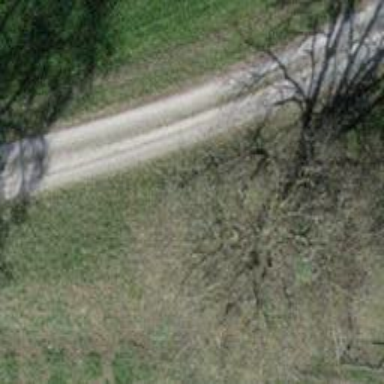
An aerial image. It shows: Single tag "natural: tree."